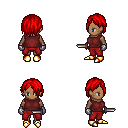
a pixel art fantasy rpg character, female body template, human, dark skin, maroon sleeveless shirt, red pants, red bangs hairstyle, metal gloves, gold boots, dagger, four views (front, back, left, right), 2x2 character sprite sheet, small pixel art, hard edges, no anti-aliasing